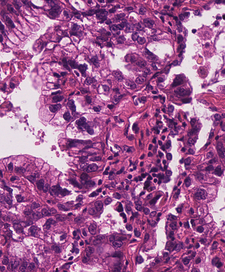
Tumor epithelial tissue: yes
Tumor-associated stroma tissue: yes
Normal tissue: no